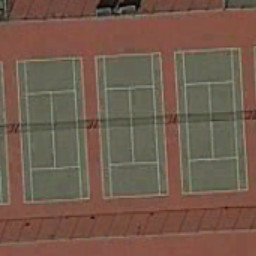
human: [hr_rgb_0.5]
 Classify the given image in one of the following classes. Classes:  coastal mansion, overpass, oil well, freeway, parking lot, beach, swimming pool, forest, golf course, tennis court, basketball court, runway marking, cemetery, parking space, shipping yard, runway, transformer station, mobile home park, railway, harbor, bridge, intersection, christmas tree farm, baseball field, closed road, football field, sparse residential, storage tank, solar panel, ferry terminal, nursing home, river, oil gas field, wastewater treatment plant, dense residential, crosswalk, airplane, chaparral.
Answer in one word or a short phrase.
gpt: tennis court